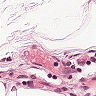
Metastatic tissue present: no